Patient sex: F
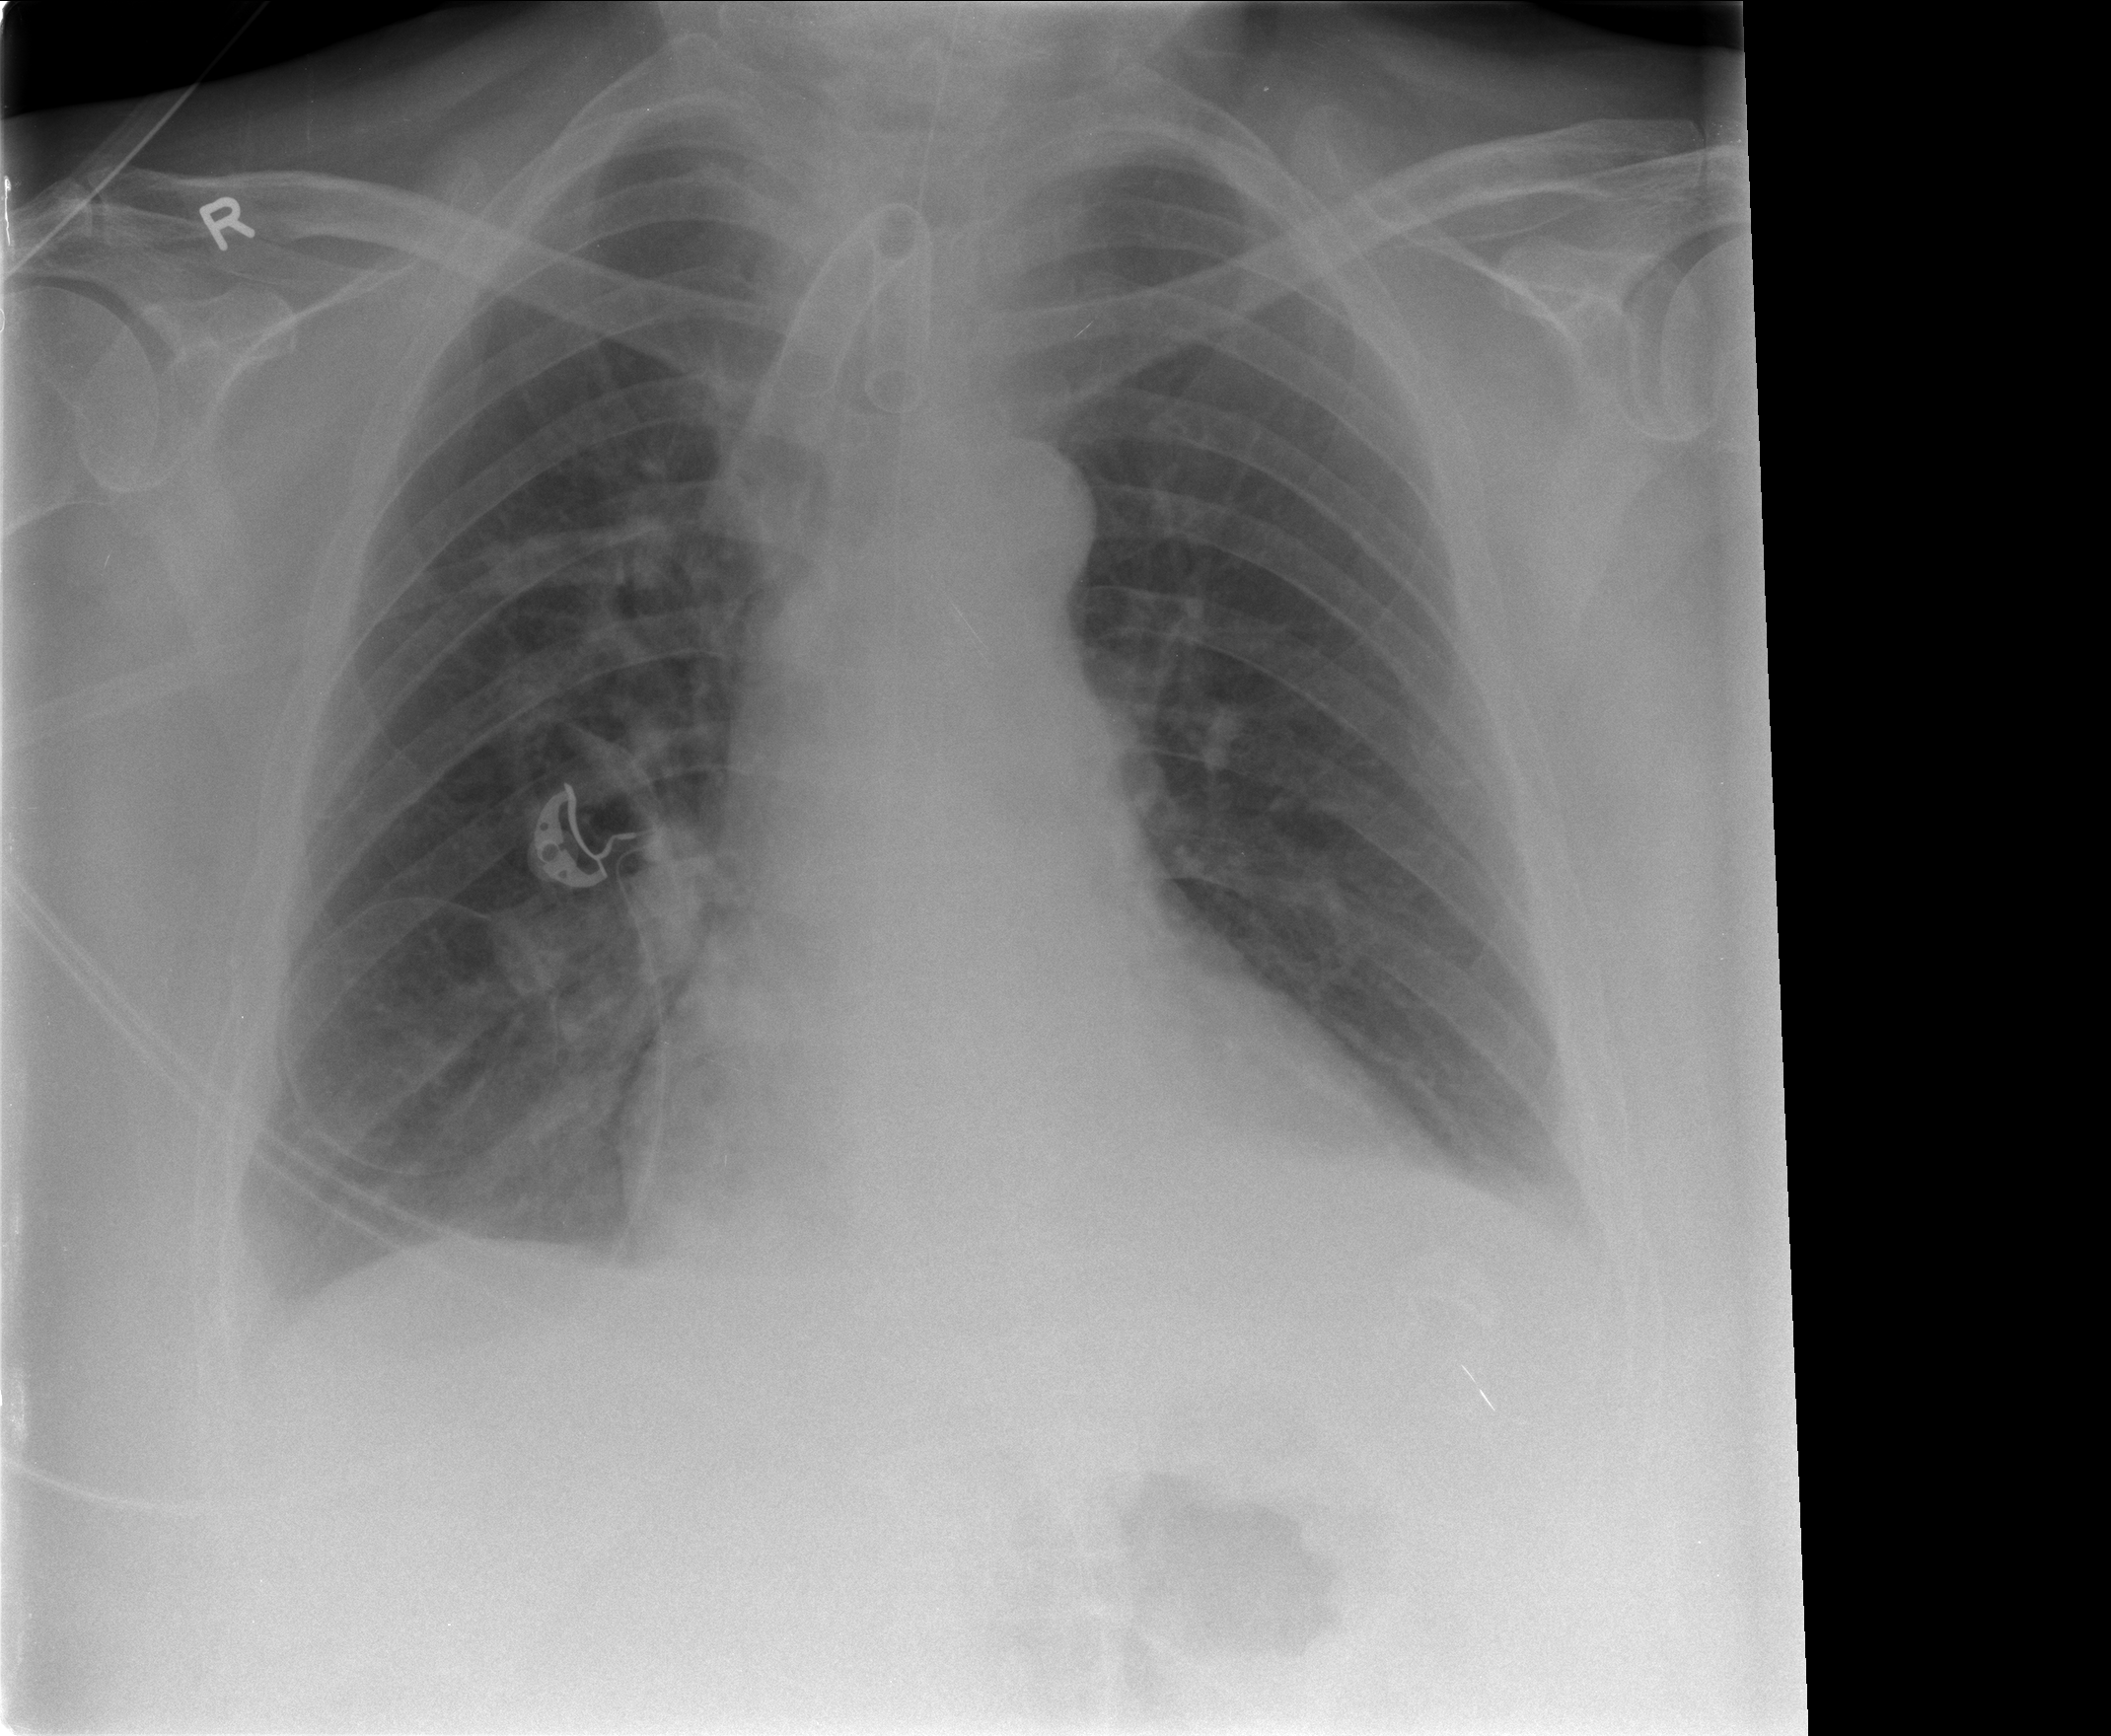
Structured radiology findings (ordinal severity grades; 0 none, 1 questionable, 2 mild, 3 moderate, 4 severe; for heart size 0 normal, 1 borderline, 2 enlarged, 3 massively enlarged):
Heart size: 1
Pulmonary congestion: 1
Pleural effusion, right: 2
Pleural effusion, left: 2
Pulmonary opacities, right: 1
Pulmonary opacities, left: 1
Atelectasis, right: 1
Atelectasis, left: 1